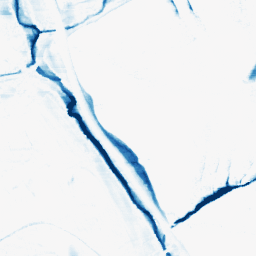
Category: morphological
Decomposition family: morphological_rect
Decomposition parameters: operation: closing
width: 20
height: 5
Upsampling method: sinc_blackman
Upsampling parameters: scale: 2
kernel_size: 16
Upsampling scale: 2